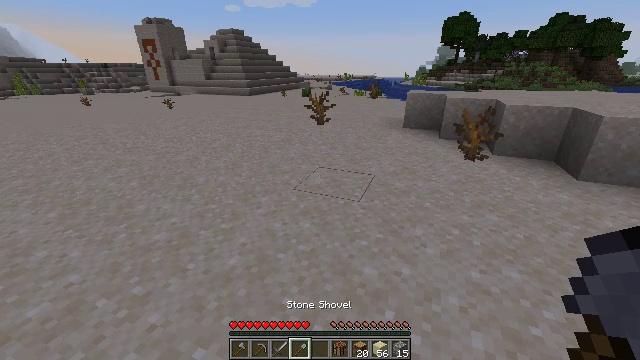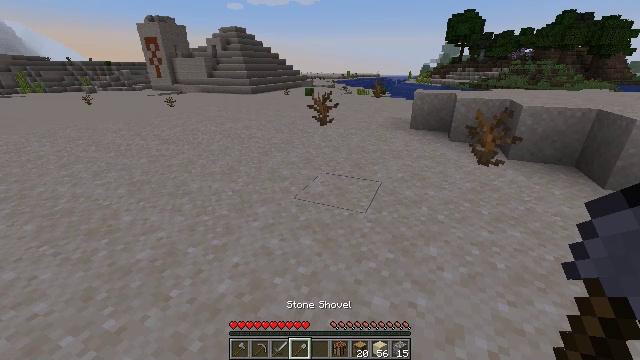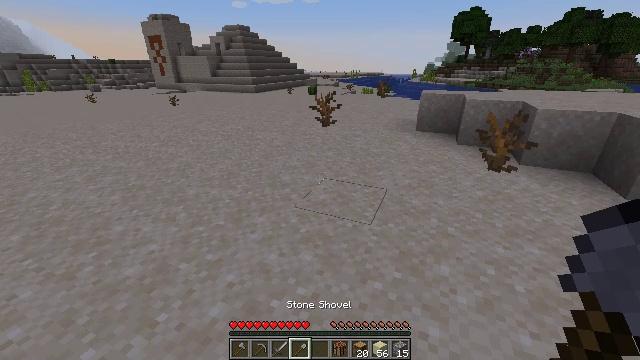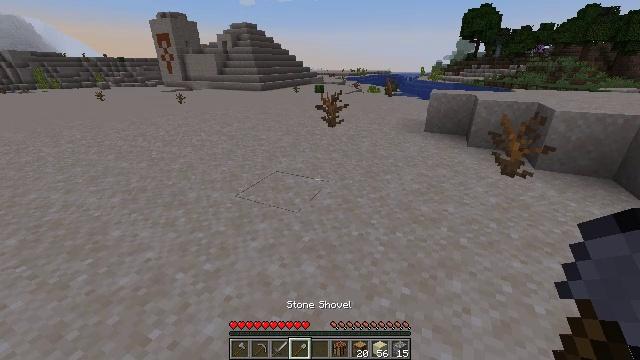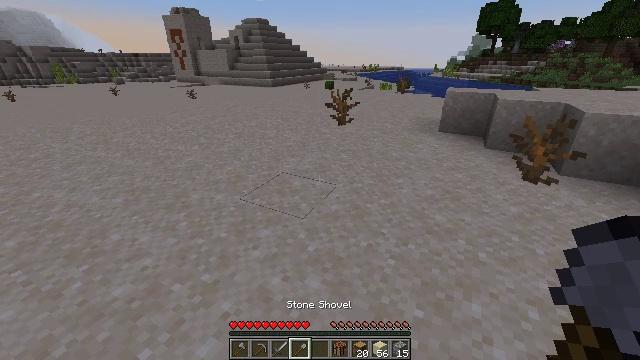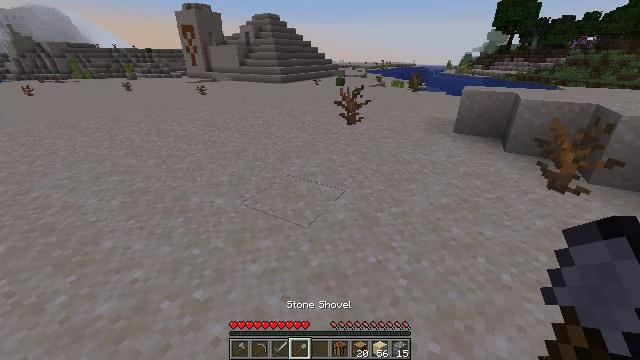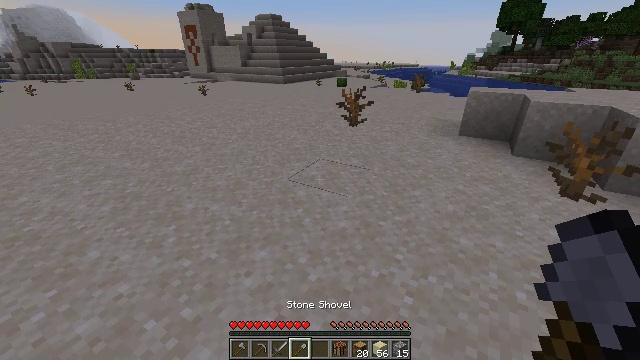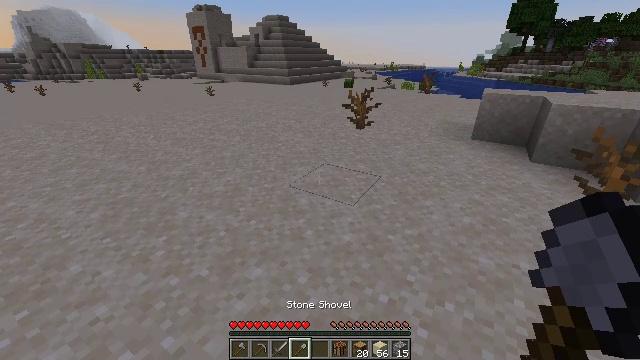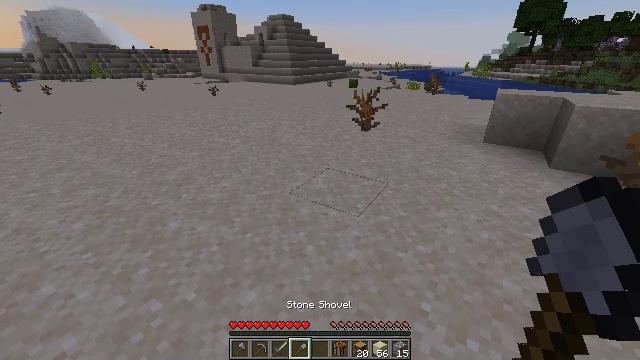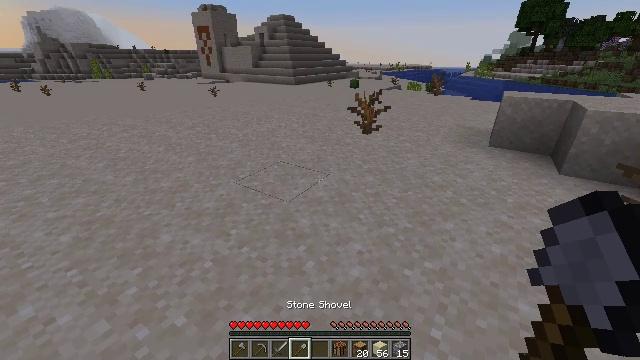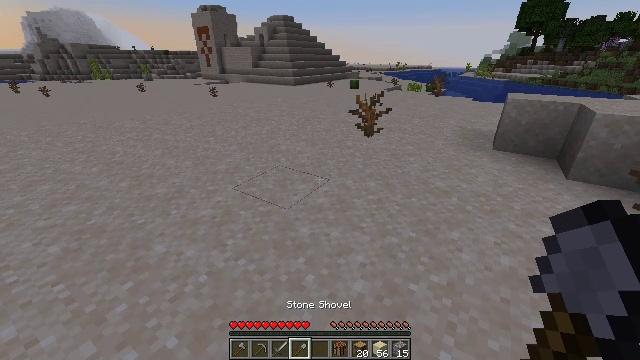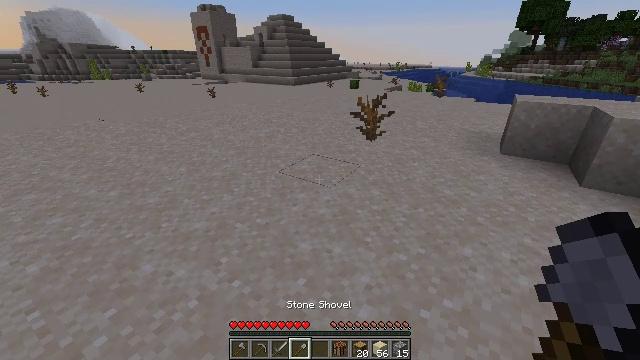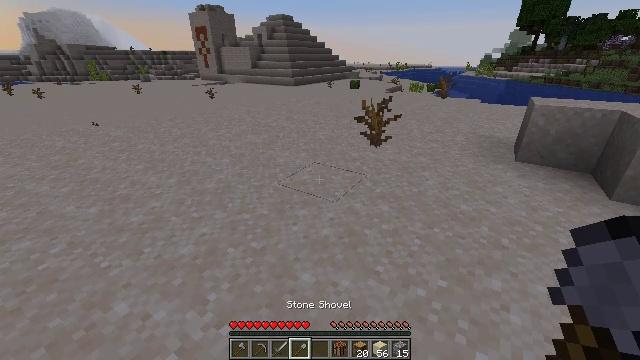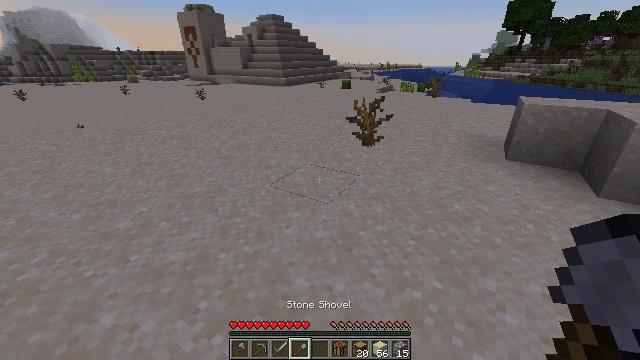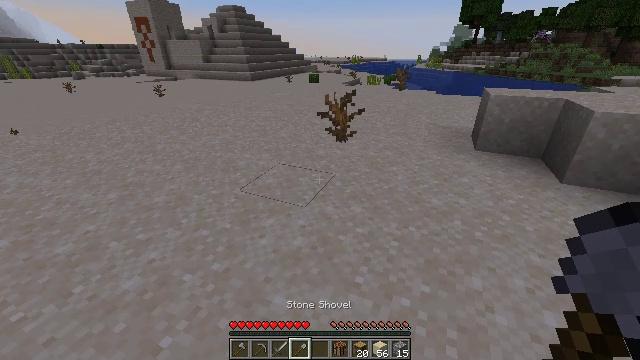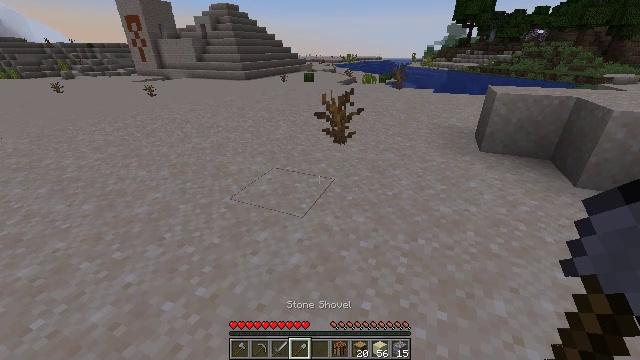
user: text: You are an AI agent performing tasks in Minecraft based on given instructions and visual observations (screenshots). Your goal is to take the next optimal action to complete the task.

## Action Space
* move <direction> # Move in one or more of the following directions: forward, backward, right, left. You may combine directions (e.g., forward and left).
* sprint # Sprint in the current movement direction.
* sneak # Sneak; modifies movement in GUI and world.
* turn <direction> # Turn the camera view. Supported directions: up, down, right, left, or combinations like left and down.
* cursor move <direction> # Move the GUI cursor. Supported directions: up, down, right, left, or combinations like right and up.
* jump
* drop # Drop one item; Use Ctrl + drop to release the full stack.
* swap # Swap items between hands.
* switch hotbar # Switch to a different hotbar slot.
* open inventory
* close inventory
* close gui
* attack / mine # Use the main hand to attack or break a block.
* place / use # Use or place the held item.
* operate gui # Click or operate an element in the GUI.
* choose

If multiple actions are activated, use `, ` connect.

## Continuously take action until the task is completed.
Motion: motion action
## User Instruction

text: Collect the dead bush from dry areas.
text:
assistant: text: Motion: move forward
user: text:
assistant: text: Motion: move forward
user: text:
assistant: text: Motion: move forward, turn left
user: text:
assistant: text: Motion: move forward, turn left
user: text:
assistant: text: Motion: move forward, turn left
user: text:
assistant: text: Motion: move forward
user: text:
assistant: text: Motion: move forward, turn left
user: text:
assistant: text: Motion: move forward
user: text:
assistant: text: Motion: move forward
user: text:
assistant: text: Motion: move forward
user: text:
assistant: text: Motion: move forward
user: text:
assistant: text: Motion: move forward
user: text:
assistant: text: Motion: move forward, turn right
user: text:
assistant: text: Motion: move forward, turn right and down
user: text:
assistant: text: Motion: move forward, turn right
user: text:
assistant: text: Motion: move forward
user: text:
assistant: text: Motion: move forward
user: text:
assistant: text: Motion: move forward
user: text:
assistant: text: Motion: move forward
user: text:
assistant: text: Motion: move forward
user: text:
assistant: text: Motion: move forward
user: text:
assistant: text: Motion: move forward, turn down
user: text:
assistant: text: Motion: move forward, turn right and down
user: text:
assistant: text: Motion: move forward, turn right and down
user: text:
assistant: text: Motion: move forward, turn right and down
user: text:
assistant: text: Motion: move forward, turn right and down
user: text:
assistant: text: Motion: move forward, turn down
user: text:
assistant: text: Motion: move forward, turn down
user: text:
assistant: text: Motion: no_op
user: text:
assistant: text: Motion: no_op